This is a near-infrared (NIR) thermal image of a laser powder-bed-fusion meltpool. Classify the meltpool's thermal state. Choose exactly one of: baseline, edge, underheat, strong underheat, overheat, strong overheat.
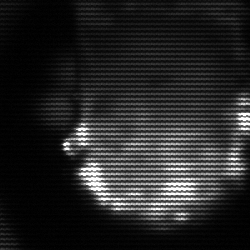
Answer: baseline